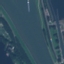
Land use / land cover class: River